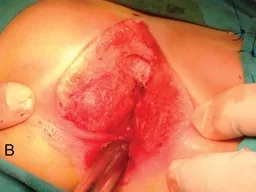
B
) Exposure of the defect with a Hegar dilator in the distal pouch.
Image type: medical_photograph (other_medical_photograph)